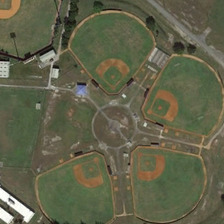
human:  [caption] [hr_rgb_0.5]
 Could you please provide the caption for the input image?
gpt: five baseball fields are near several green trees and a road .

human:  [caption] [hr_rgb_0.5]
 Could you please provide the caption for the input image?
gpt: five baseball fields are near several green trees and a road .

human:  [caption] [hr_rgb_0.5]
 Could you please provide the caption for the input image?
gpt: five baseball fields are near several green trees and a road .

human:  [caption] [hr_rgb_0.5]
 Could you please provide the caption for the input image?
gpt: five baseball fields are near several green trees and a road .

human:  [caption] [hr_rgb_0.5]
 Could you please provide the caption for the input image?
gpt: five baseball fields are near several green trees and a road .